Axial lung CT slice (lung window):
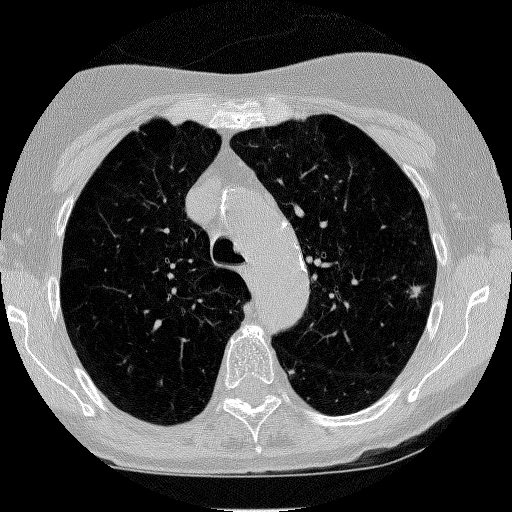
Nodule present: yes
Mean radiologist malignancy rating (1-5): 4.5